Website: ulta-beauty
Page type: delivery-shipping
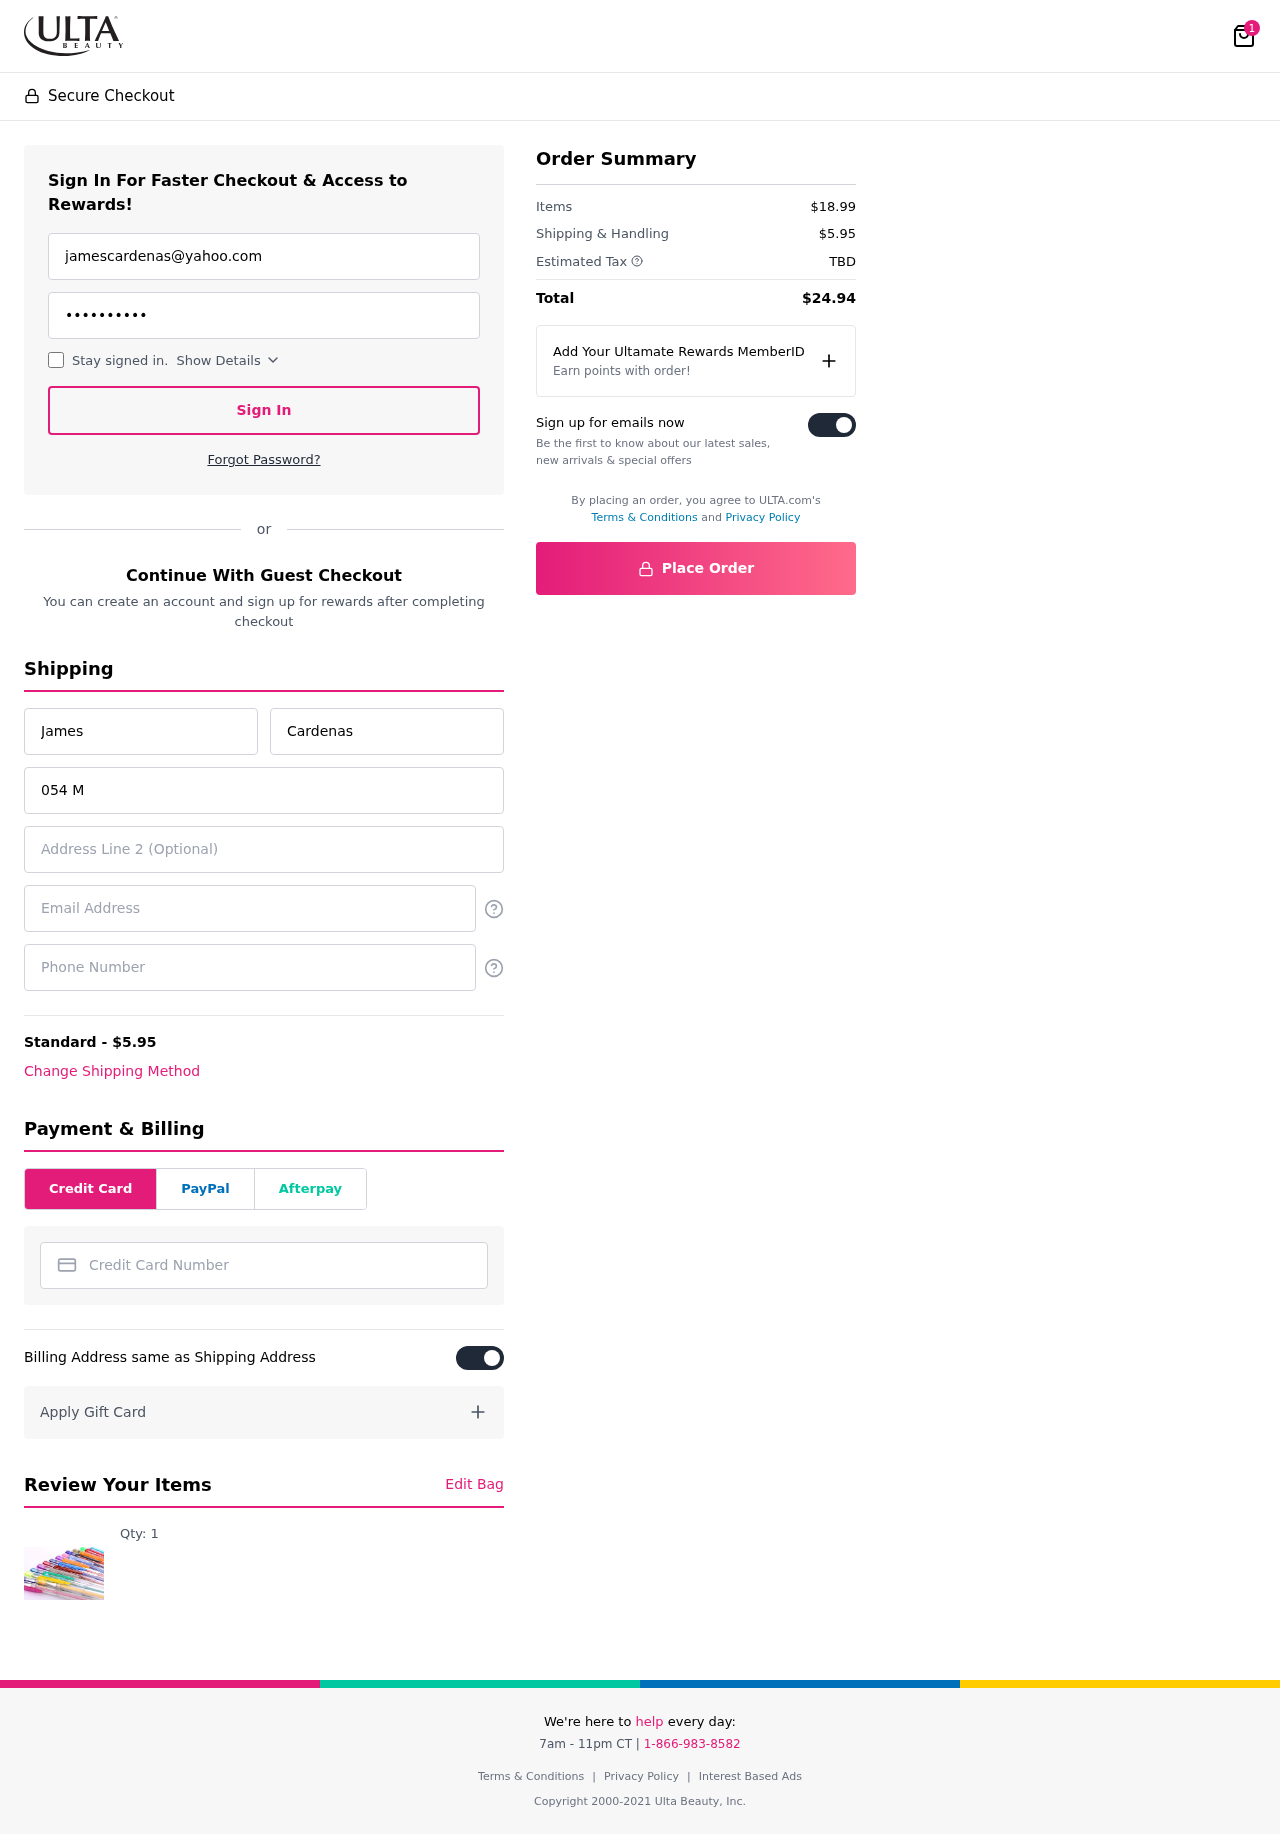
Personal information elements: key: PII_CARD_NUMBER
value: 6551 0732 3899 3247
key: PII_EMAIL
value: jamescardenas@yahoo.com
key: PII_EMAIL2
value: jamescardenas@yahoo.com
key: PII_FIRSTNAME
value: James
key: PII_LASTNAME
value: Cardenas
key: PII_PHONE
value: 3709113182
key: PII_STREET
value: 054 Melissa Meadows
Product elements: key: PRODUCT1_QUANTITY
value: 1
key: PRODUCT1
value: Qty: 1
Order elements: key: ORDER_NUM_ITEMS
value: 1
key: ORDER_SHIPPING_COST
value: $5.95
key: ORDER_SUBTOTAL
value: $18.99
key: ORDER_TAX
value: TBD
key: ORDER_TOTAL
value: $24.94